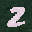
Label: 2